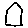
Label: house